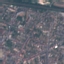
Land use / land cover: Residential